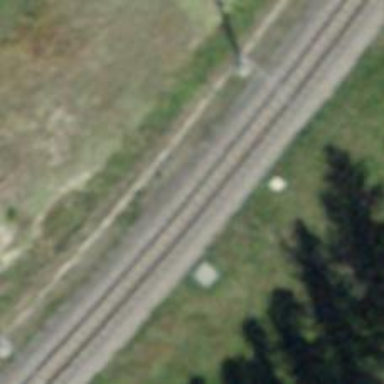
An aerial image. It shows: Narrow-gauge railway with single track. The railway is electrified with contact line.